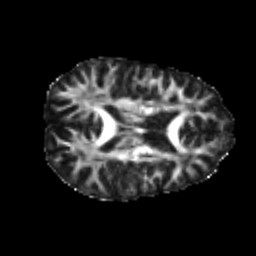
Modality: FA
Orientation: axial
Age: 21
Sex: female
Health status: healthy
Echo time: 0.074 s